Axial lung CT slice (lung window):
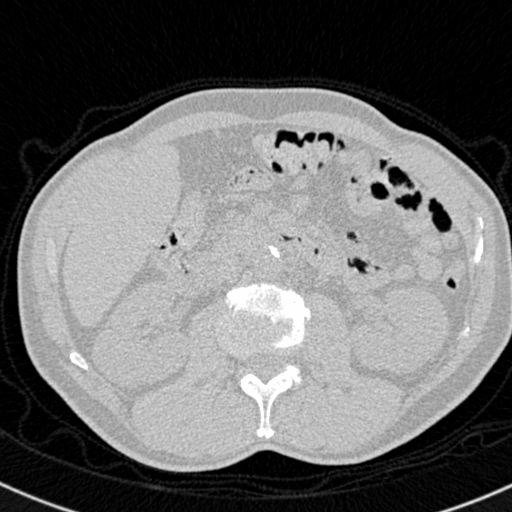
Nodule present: no